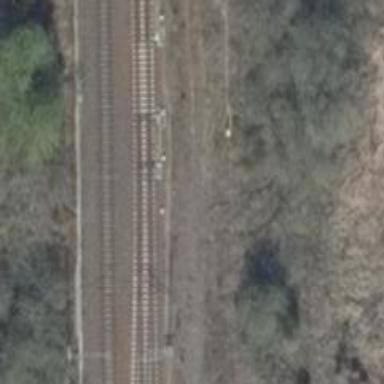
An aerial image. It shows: Railway with electrified contact lines.